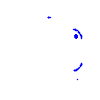
Particle: pion